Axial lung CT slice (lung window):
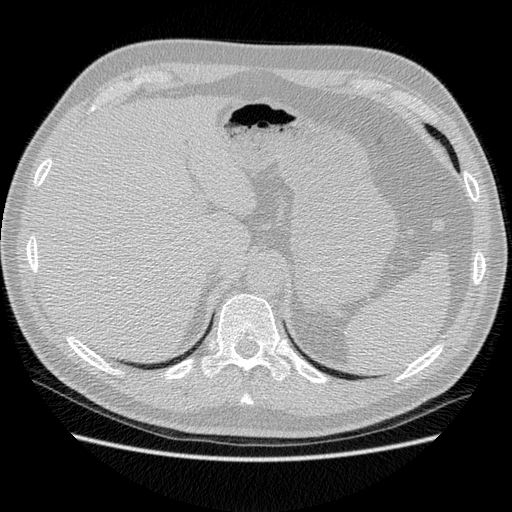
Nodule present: no